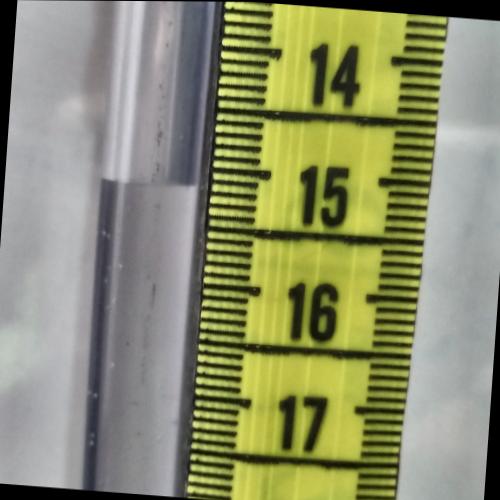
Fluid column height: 15.2 cm